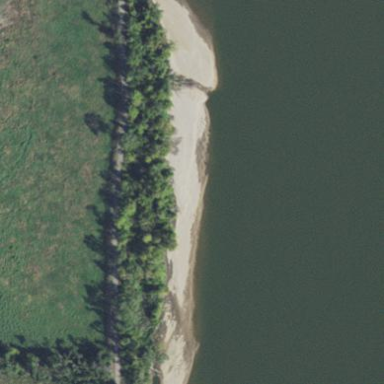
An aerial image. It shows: Scenic beach with natural beauty.